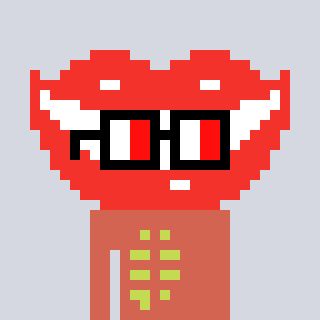
a pixel art character with square glasses with black frames and red eyes, a smile-shaped head and a peachy-colored body on a cool background